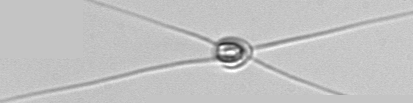
Label: Chaetoceros_danicus